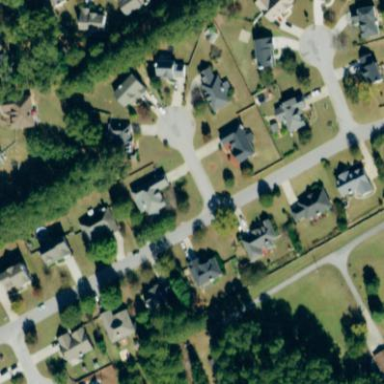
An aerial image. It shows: This residential area consists of single-family homes.